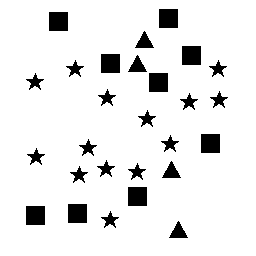
Squares: 9
Triangles: 4
Stars: 14
Total shapes: 27